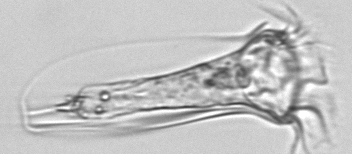
Label: Tintinnina